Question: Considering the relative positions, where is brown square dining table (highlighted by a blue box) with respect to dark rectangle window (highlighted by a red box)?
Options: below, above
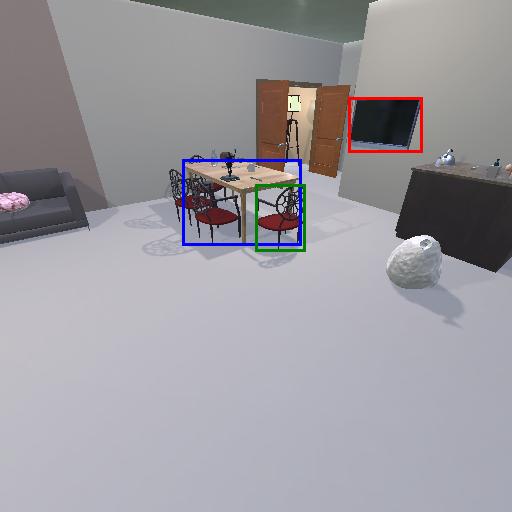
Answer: below